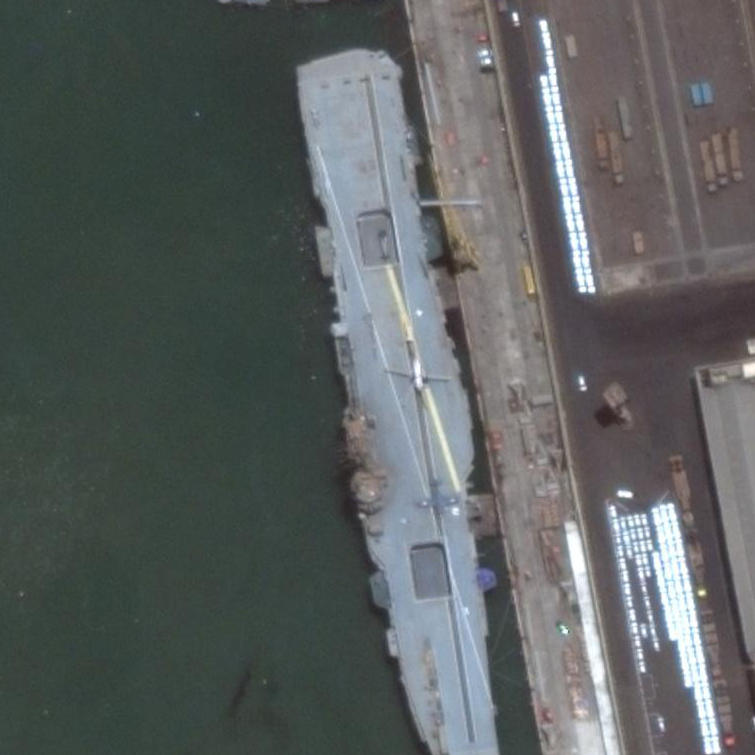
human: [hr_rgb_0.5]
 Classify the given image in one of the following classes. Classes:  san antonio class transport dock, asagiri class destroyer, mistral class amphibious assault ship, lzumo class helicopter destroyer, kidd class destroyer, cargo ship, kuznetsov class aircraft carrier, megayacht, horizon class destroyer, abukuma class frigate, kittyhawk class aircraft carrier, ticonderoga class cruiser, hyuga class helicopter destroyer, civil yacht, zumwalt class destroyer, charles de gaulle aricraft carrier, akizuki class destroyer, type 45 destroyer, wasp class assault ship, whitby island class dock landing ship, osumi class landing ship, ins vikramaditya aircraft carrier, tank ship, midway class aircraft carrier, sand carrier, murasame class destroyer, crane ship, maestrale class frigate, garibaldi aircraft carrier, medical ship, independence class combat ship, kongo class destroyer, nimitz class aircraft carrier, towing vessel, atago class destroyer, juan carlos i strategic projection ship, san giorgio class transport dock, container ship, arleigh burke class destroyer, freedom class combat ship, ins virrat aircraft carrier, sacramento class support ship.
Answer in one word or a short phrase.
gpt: INS Virrat aircraft carrier